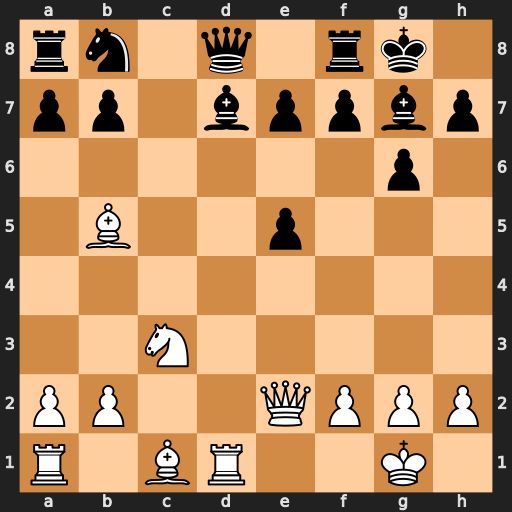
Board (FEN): rn1q1rk1/pp1bppbp/6p1/1B2p3/8/2N5/PP2QPPP/R1BR2K1
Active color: w
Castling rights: -
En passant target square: -
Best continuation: Bxd7 Nxd7 Qb5 a6 Qxd7